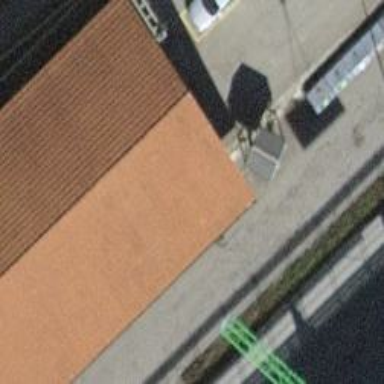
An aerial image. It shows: Bicycle parking facility.